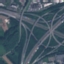
Land use / land cover class: Highway